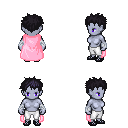
a pixel art fantasy rpg character, female body template, dark elf, purple skin, pink cape, white pants, raven bedhead hairstyle, white cloth bandages, ghillies, four views (front, back, left, right), 2x2 character sprite sheet, small pixel art, hard edges, no anti-aliasing